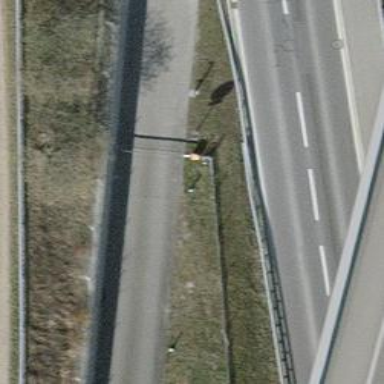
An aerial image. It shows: Lift gate barrier.